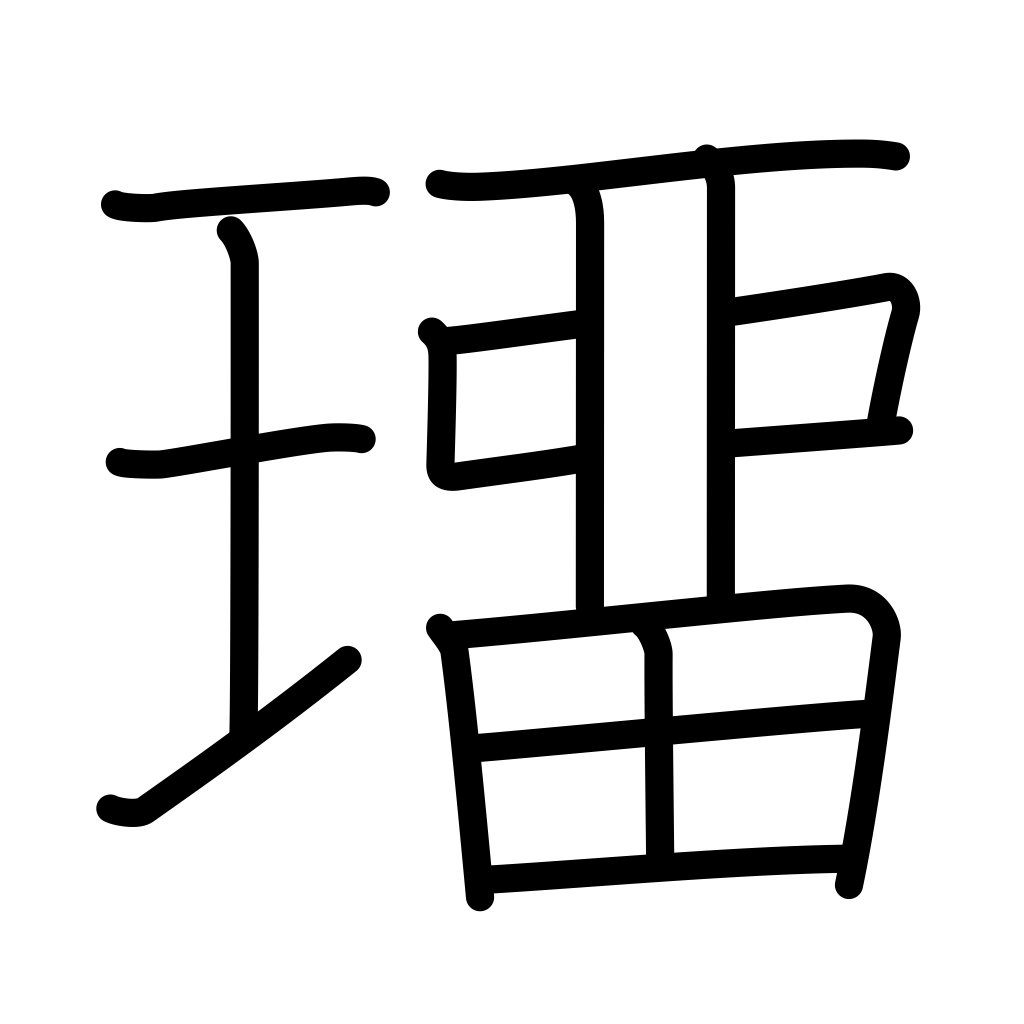
Meaning: precious stone